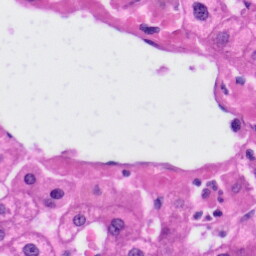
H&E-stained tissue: Liver